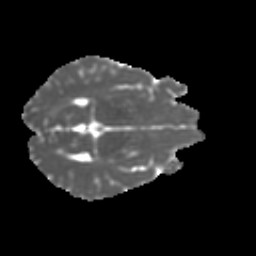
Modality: MD
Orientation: axial
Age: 16
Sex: male
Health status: ill
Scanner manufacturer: ge
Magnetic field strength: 3 T
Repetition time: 6.987 s
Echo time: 0.0828 s